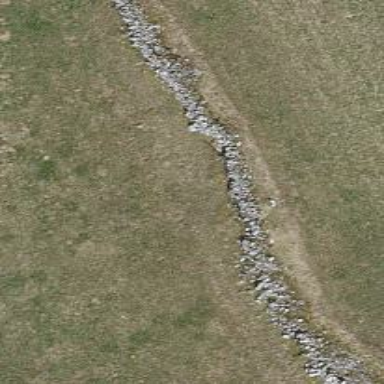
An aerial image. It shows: Wall is shown in the image.